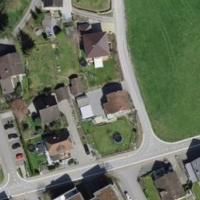
EUNIS habitat code: 55
Species observed at this site:
Cirsium arvense